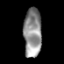
Tissue: prostate
Cell type: Myeloid cells
Senescence score: 0.8288
Nuclear area (px): 857
Mean DAPI intensity: 142.833